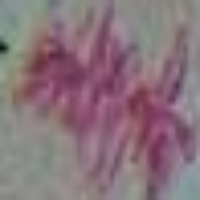
Label: metaphase